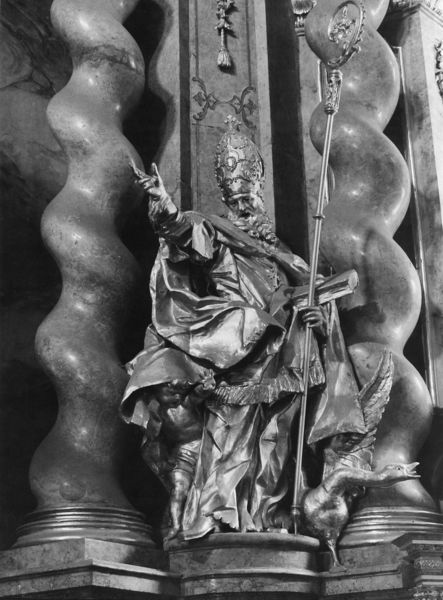
Titel: St. Martin aus dem Benediktinerkloster St. Georg und St. Martin in Weltenburg
Künstler: Egid Quirin Asam
Standort: Weltenburg, Benediktiner-Klosterkirche (EU - D)
Schlagwörter: flügel, hand, mann, vogel, finger, geste, grau, holz, hut, marmor, säule, säulen, tier, tuch, bart, mütze, architektur, arm, barock, falten, federn, sockel, kirche, figur, gewand, gold, engel, skulptur, statue, gans, schwan, italien, stab, bischof, papst, faltenwurf, plastik, marmoriert, zeigen, foto, buch, vergoldet, kreuz, dom, schwarzweiß, dynamik, gedreht, rom, geflügel, segen, vatikan, heiliger, mitra, tiara, schriftrolle, gefasst, hirtenstab, putten, putti, zorn, fassung, ornat, petersdom, sankt peter, friede, st. peter, federvieh, peter, zeigegestus, bischofsstab, krummstab, wallend, heiliger martin, gedrehte säulen, sokel, geschraubt, gedrehte säule, akulptur, gedrehte, weltenburg, le, n, 1600, 1700, vatikn, papstbischof, bösse